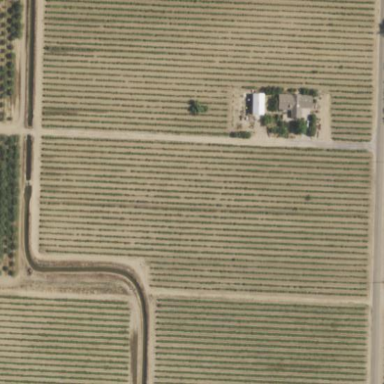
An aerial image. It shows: Beautiful vineyard in the countryside.